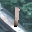
Label: 1